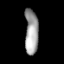
Tissue: lung
Cell type: Endothelial cells
Senescence score: 0.6366
Nuclear area (px): 587
Mean DAPI intensity: 161.743